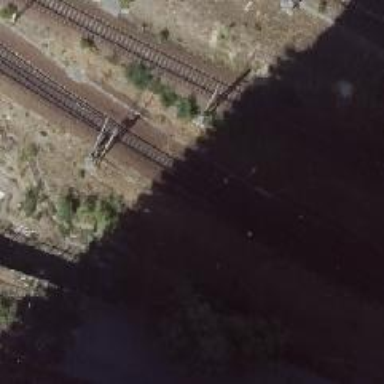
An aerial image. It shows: Railway track with contact lines for electrification.